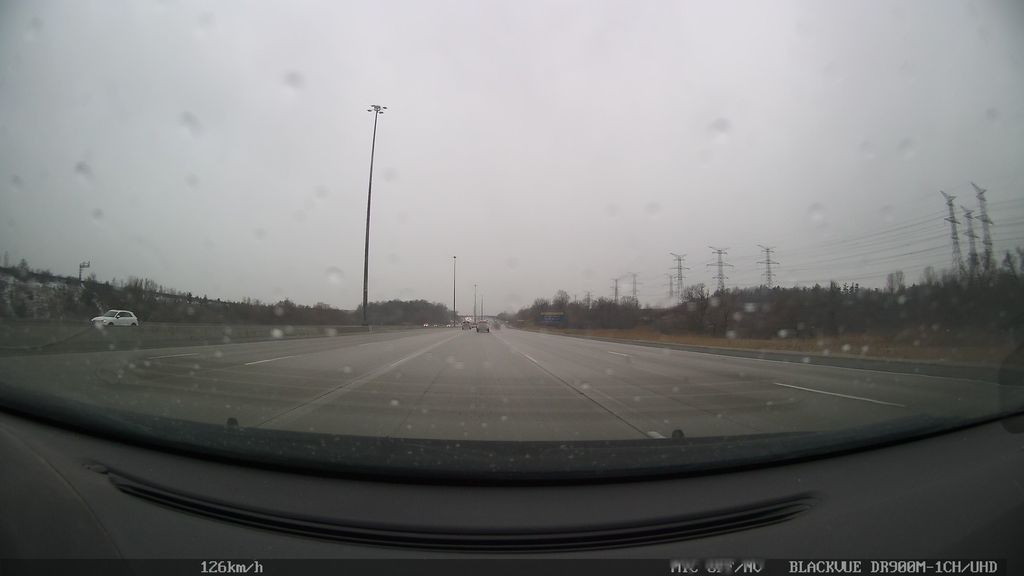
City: toronto